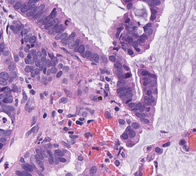
Tumor epithelial tissue: yes
Tumor-associated stroma tissue: yes
Normal tissue: no